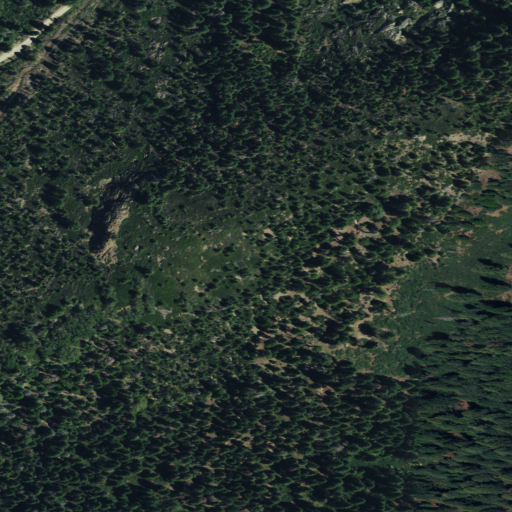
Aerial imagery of cliff(s) in California named Windy Point Cliffs containing only evergreen forest